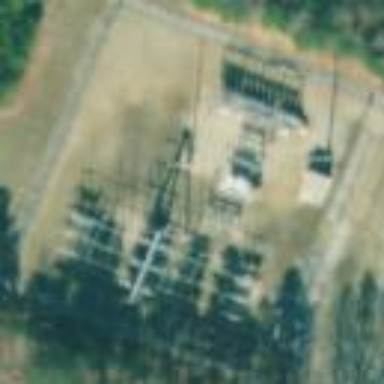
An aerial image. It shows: Distribution level power substation surrounded by fence.